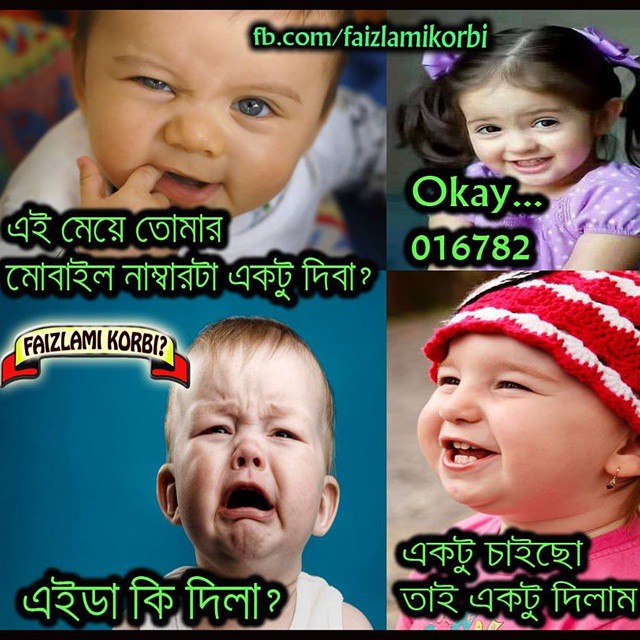
Caption: এই মেয়ে তোমার মোবাইল নাম্বারটা একটু দিবা ? Okay... 016782  এইডা কি দিলা  একটু চাইছো  তাই একটু দিলাম
Label: non-hate